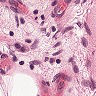
Metastatic tissue present: no